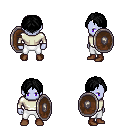
a pixel art fantasy rpg character, male body template, dark elf, purple skin, white long-sleeve shirt, white pants, black parted hairstyle, bracelets, brown shoes, shield, four views (front, back, left, right), 2x2 character sprite sheet, small pixel art, hard edges, no anti-aliasing